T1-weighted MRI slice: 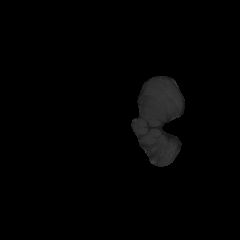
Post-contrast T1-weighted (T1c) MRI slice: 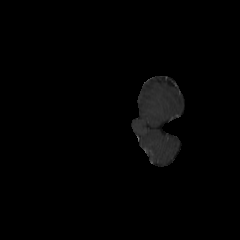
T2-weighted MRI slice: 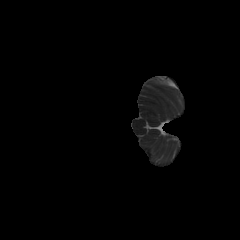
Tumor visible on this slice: no